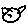
Label: cat